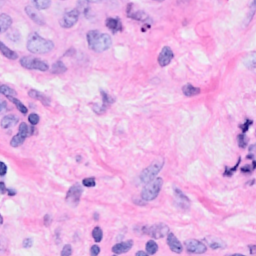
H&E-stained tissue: Breast